Question: What is the reading of this measurement?
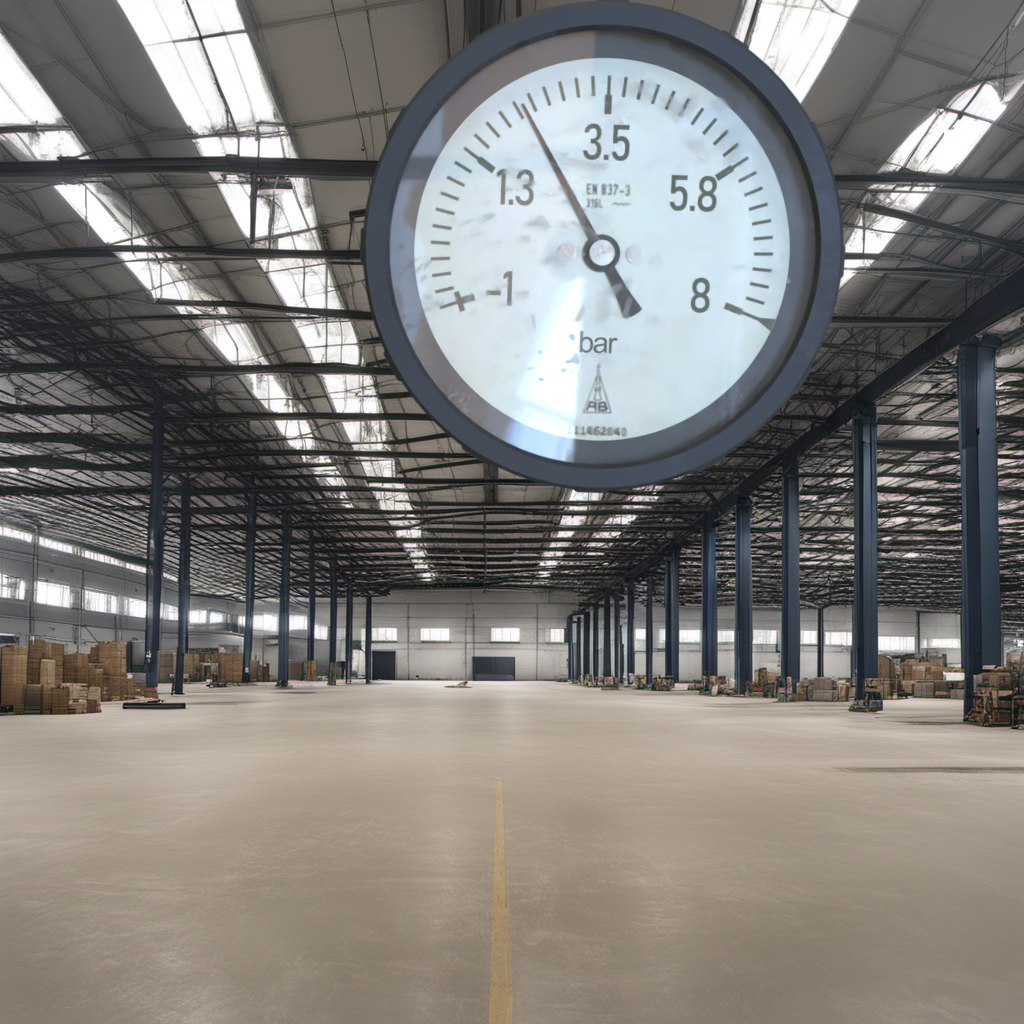
Answer: The result is 2.27
Question: What is the range of this measurement?
Answer: The range is from -1 to 8
Question: What is the minimum and maximum value range of this measurement?
Answer: The minimum value is -1 and the maximum value is 8